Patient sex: M
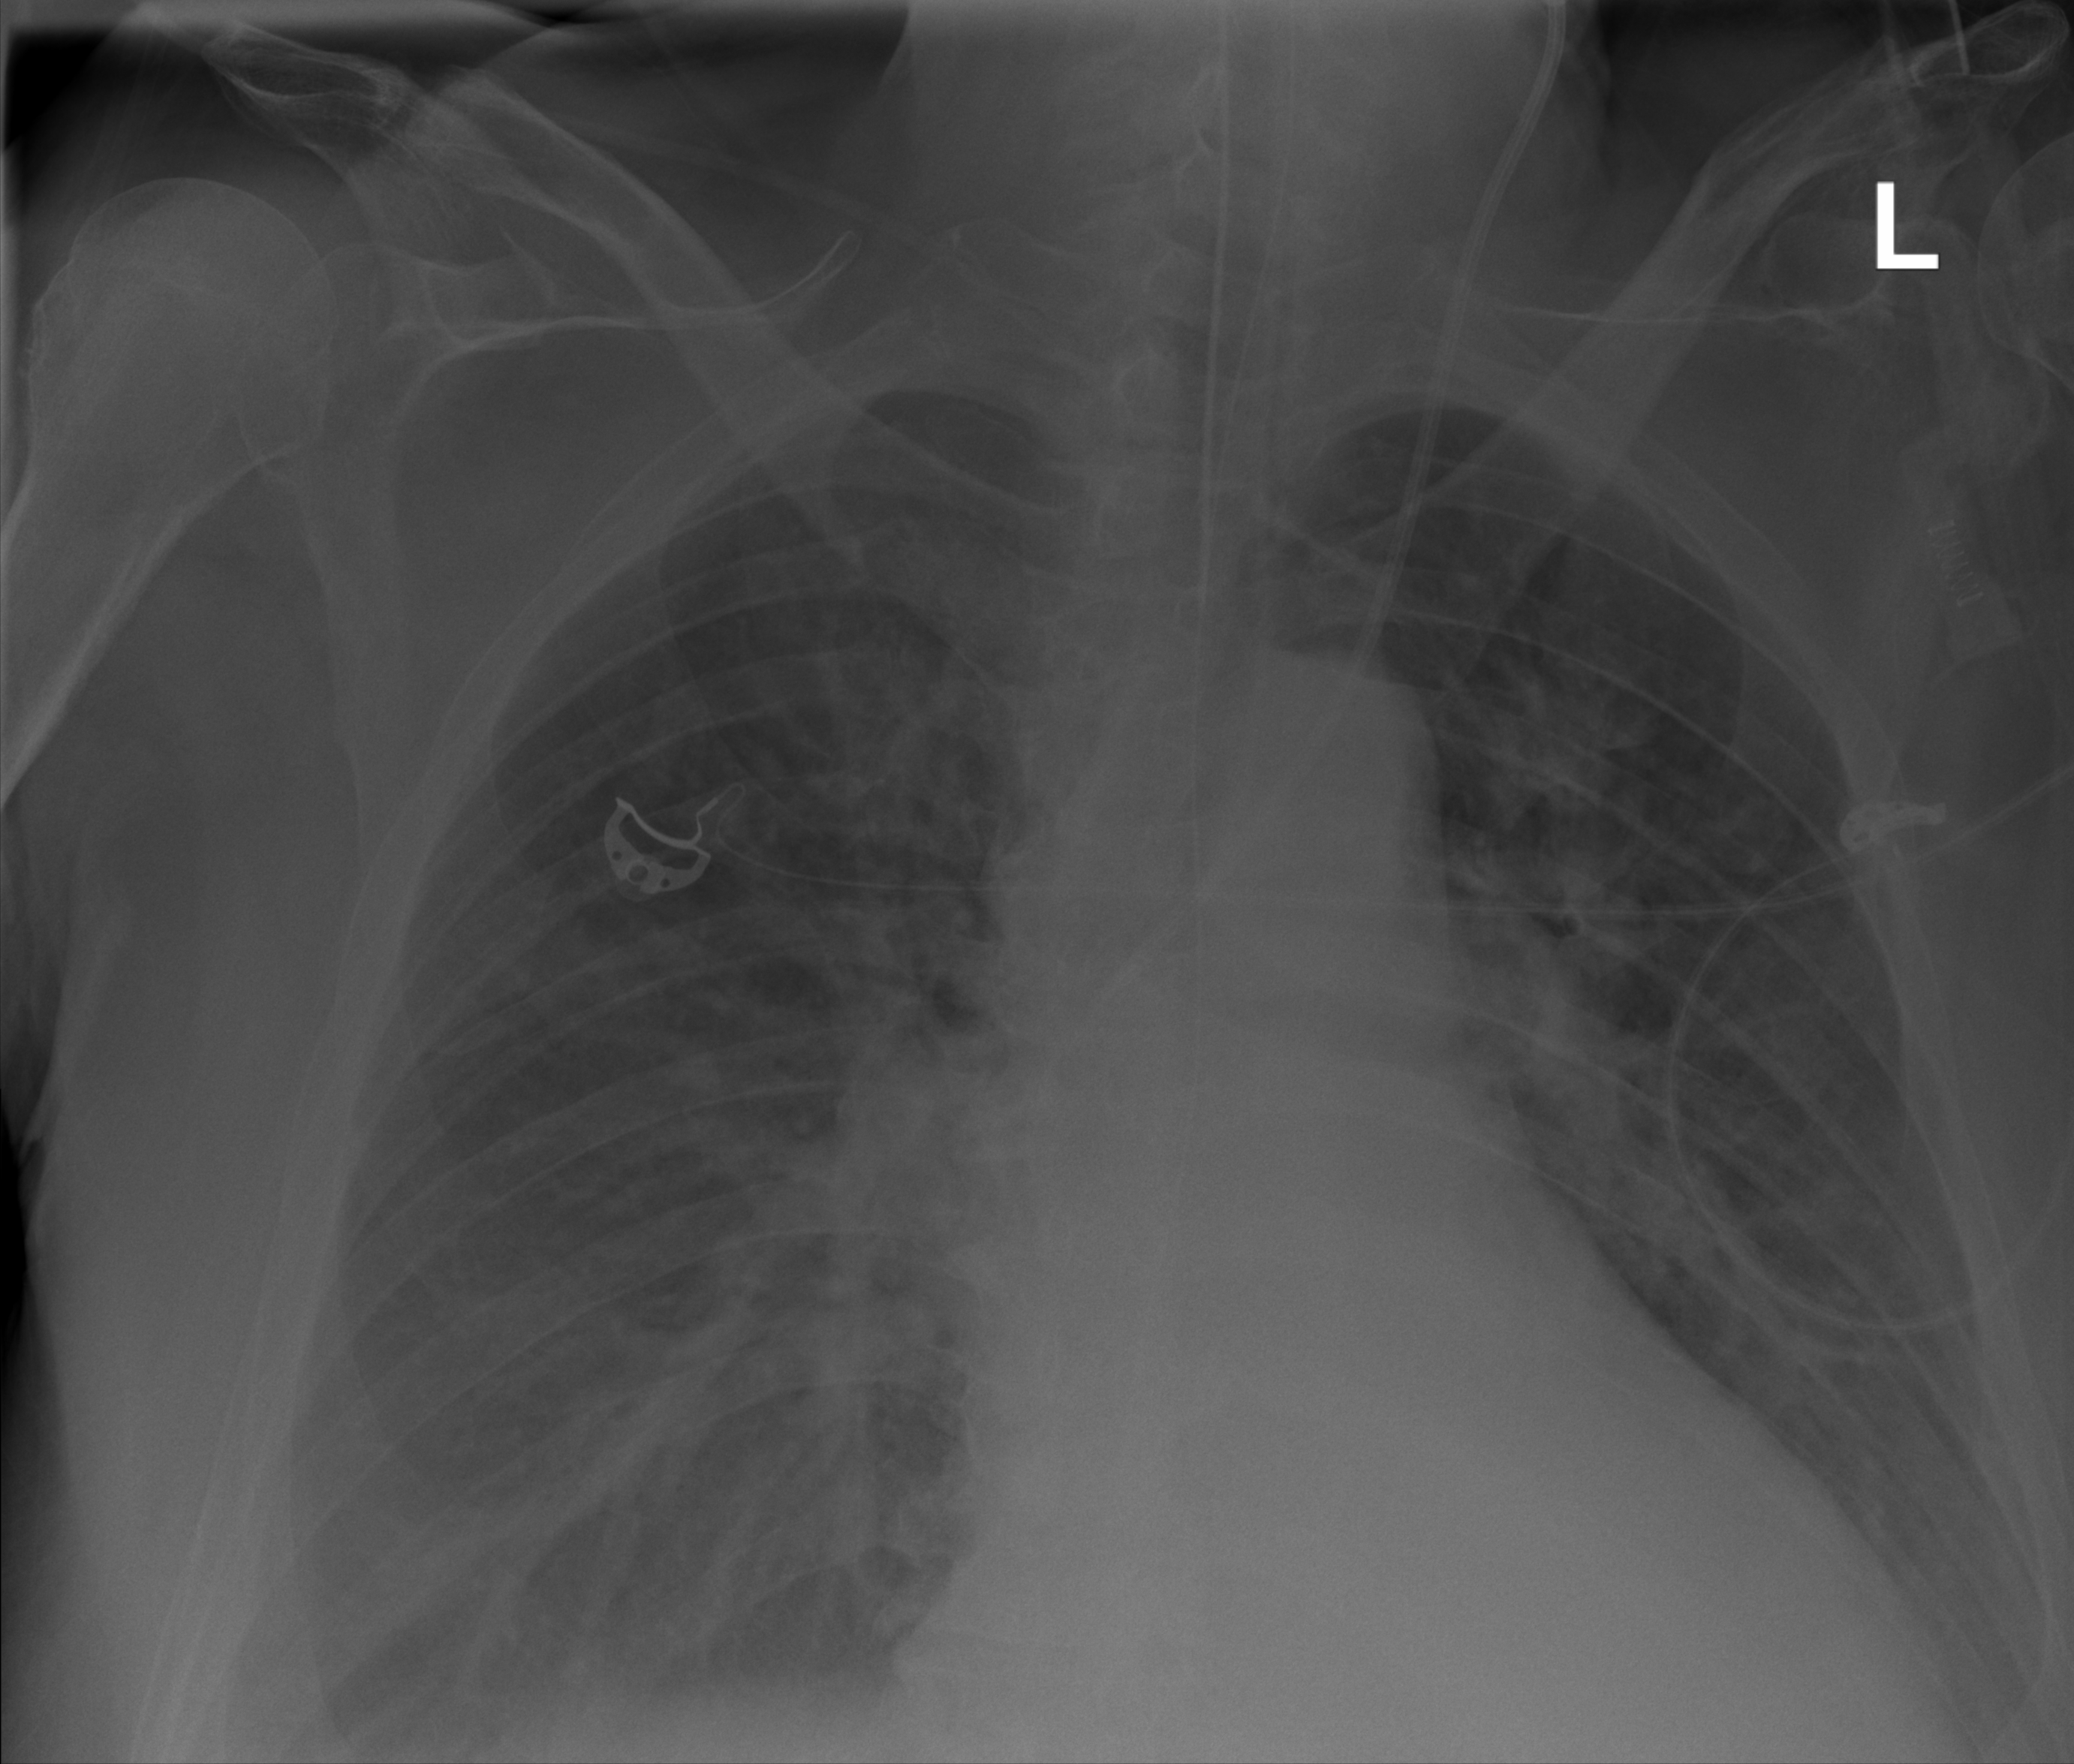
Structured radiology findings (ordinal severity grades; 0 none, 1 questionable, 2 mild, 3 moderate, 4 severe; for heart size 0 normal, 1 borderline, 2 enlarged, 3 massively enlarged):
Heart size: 1
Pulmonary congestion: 2
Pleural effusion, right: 2
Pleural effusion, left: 2
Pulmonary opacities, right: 2
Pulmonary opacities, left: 2
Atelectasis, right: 2
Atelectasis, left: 2